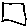
Label: square